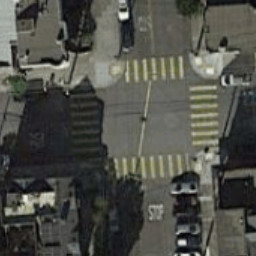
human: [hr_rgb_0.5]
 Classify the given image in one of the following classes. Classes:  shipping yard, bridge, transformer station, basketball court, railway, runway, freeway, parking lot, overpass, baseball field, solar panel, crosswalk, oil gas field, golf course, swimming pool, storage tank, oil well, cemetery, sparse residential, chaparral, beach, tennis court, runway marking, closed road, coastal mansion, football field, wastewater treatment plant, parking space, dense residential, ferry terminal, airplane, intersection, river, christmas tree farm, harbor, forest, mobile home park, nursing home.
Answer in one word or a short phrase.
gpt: crosswalk